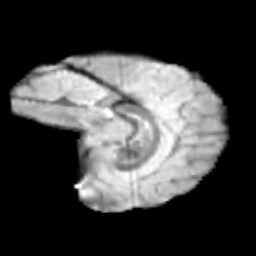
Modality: T2w
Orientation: sagittal
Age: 10
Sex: female
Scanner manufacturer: siemens
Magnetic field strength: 3 T
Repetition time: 3.8 s
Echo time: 0.07 s